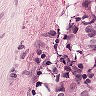
Metastatic tissue present: yes